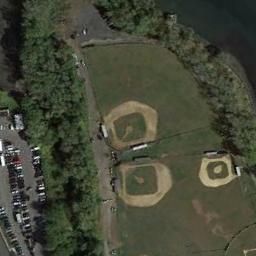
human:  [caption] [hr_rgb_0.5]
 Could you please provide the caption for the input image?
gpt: The three baseball diamonds and many trees are in both side of a row of trees .

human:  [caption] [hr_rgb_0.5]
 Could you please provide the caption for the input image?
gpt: Three baseball diamonds of different sizes next to a river and a parking lot beside .

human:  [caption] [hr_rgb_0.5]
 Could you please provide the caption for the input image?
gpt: There is a trail leading to this baseball field .

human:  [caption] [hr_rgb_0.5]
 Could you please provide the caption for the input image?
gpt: There are three baseball diamonds in the grass surrounded by the parking lot and forests .

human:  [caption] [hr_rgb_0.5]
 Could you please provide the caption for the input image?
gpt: Many cars are on the ground next to three baseball diamonds .